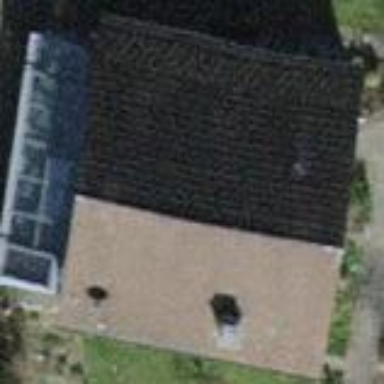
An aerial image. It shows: Building with tile roof.